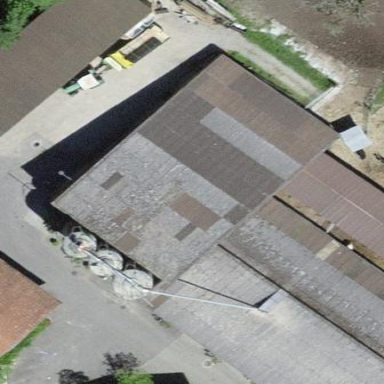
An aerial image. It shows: Farm auxiliary building.